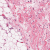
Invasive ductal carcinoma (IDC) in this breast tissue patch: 0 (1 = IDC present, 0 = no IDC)